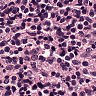
Metastatic tissue present: no